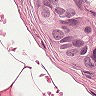
Metastatic tissue present: yes